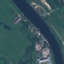
Land use / land cover class: River